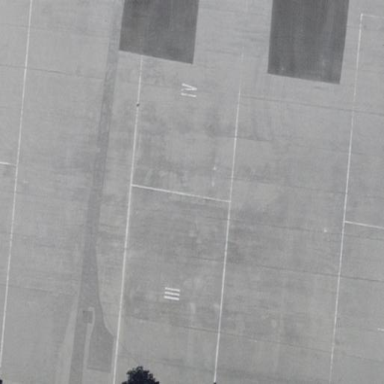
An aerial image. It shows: Parking area with surface.